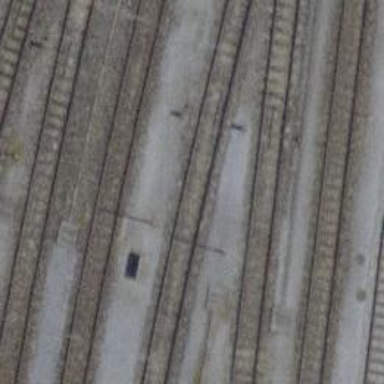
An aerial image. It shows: Yard with single rail track. The railway track is electrified with contact line for service purposes.